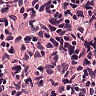
Metastatic tissue present: no